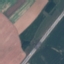
Land use / land cover: Highway